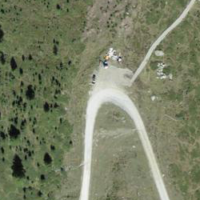
EUNIS habitat code: 26
Species observed at this site:
Hesperia comma